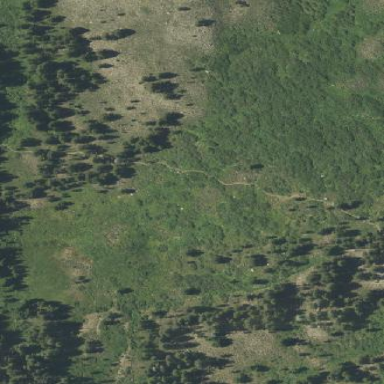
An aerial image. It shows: Wet meadow with wood vegetation.